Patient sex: F
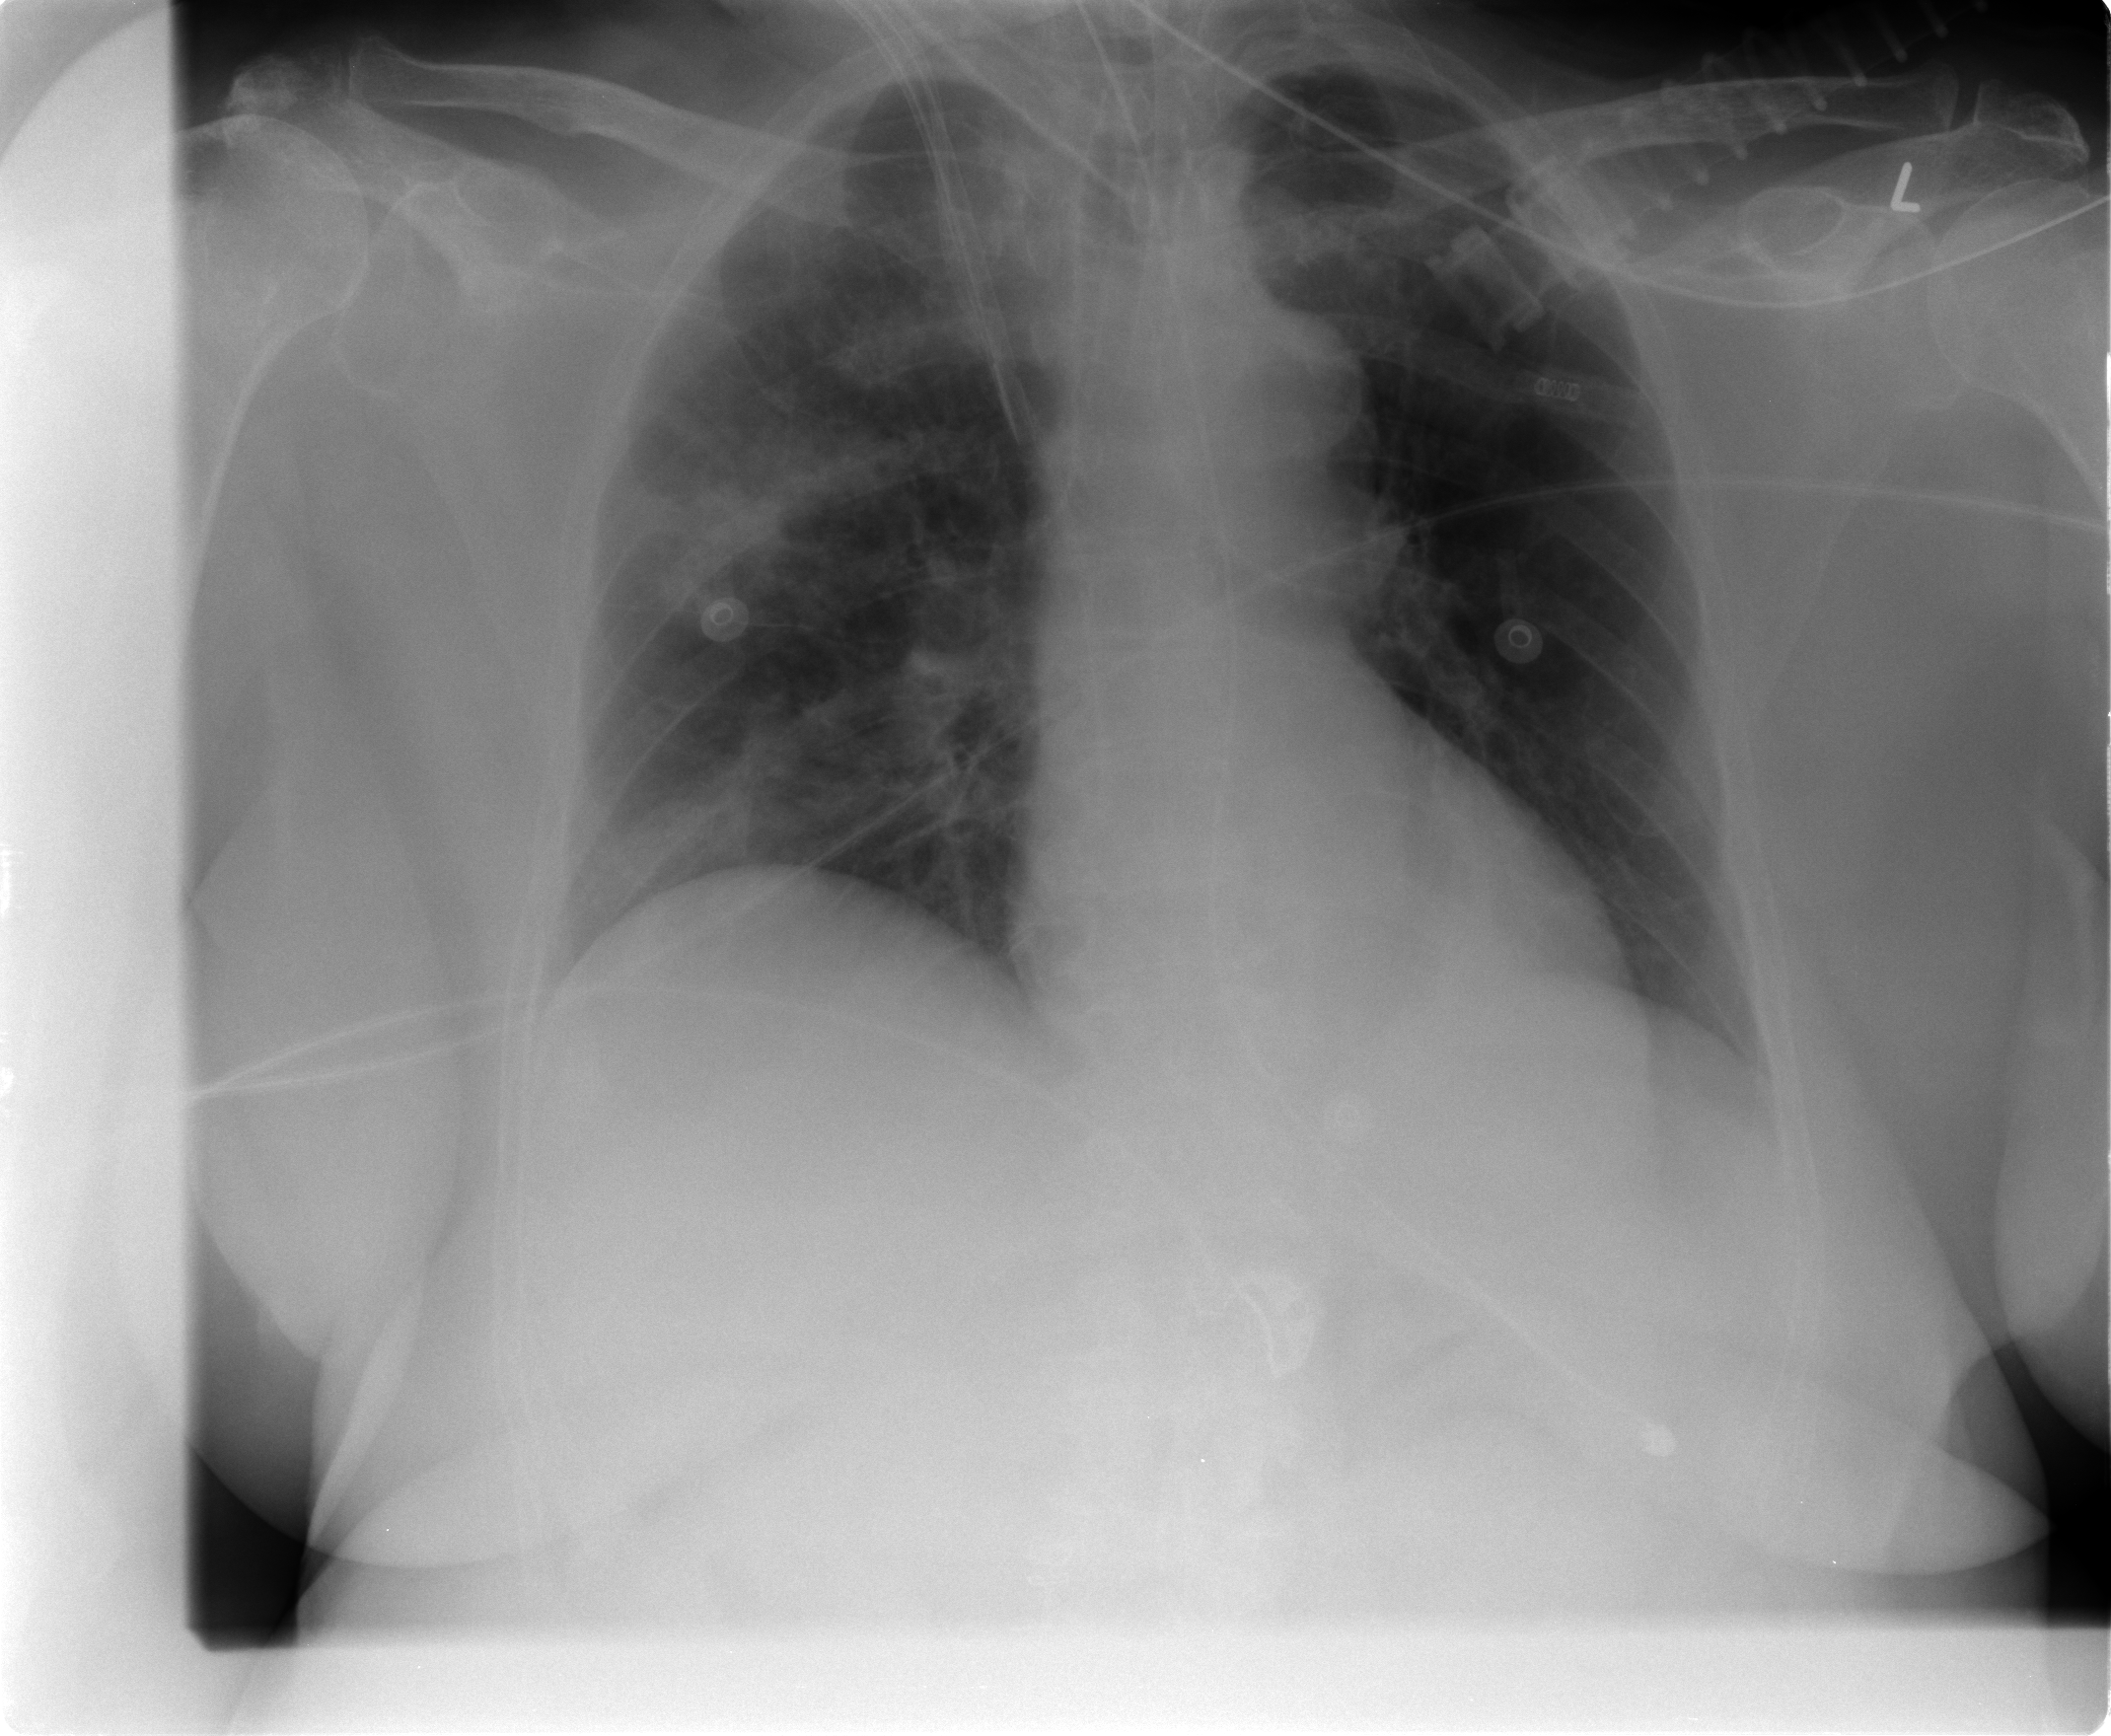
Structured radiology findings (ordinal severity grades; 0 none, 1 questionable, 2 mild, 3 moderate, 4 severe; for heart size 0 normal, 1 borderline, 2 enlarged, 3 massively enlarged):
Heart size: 0
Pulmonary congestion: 2
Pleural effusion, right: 0
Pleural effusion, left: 0
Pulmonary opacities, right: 2
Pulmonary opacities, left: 0
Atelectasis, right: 2
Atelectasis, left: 0